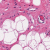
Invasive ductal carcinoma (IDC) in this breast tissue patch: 0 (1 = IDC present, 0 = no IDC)